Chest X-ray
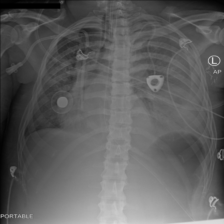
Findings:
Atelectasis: negative
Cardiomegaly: negative
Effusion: positive
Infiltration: negative
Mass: negative
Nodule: negative
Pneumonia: negative
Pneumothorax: negative
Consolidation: positive
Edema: negative
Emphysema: negative
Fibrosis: negative
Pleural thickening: negative
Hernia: negative